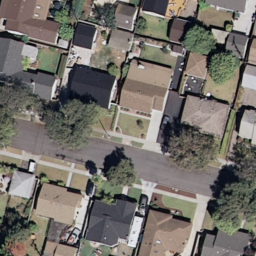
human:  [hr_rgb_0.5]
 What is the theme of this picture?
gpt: medium residential

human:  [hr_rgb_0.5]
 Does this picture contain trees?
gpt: yes

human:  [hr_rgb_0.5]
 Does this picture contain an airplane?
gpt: no

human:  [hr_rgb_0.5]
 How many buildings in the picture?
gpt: nine

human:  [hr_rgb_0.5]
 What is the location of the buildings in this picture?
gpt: up and bottom